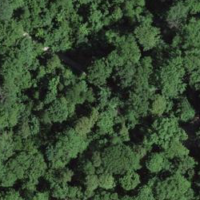
EUNIS habitat code: 44
Species observed at this site:
Carpinus betulus
Ficaria verna